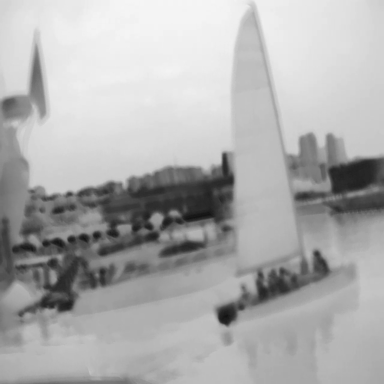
There are two objects shown in the infrared image, including a sailboat, and a canoe.